Question: Please, after reading and trying to apply solutions found on stackOverflow the problem has not been solved.
'''
Conditional jump or move depends on uninitialised value(s):
Conditional jump or move depends on uninitialised value(s):
Uninitialised value was created by a heap allocation.
'''
Error popped up by Valgrind:

I'm trying to implement file reading line by line and dynamically realloc an array for them.
: 'result = realloc(result, currLen * sizeof(char *));'
'''
void readFile(char *fileName) {
FILE *fp = NULL;
size_t len = 0;
int currLen = 2;
char **result = calloc(currLen, sizeof(char *));
fp = fopen(fileName, "r");
if (fp == NULL)
exit(EXIT_FAILURE);
if (result == NULL)
exit(EXIT_FAILURE);
int i = 0;
while (getline(&(*(result + i)), &len, fp) != -1) {
if (i >= currLen - 1) {
currLen *= 2;
result = realloc(result, currLen * sizeof(char *));
}
++i;
}
fclose(fp);
for (int j = 0; j < currLen; ++j) {
free(*(result + j));
}
free(result);
result = NULL;
}
int main() {
readFile("");
exit(EXIT_SUCCESS);
}
'''
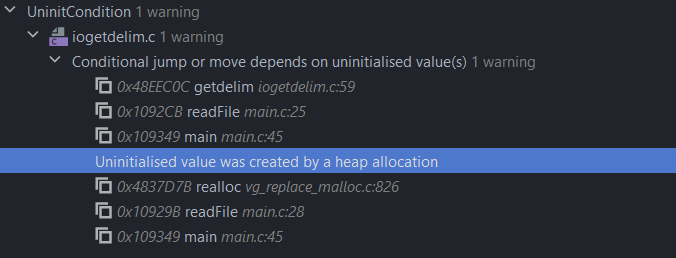
Answer: In the original posted code, 'result' undergoes an initial allocation via 'calloc', which zero-initializes the content therein, and being pointers, null-initializes. Later on, when expanding the sequence via realloc, no such affordance is taken. In effect if the original array looked like this:
'''
[ NULL, NULL ]
'''
and after adding two elements, looks like this:
'''
[ addr1, addr2 ]
'''
the realloc kicks in and gives you :
'''
[ addr1, addr2, ????, ???? ]
'''
Adding salt to the wound, 'getline' also requires the length argument being reflective of the allocation size present in the line. But you're carrying over the length from the prior loop iteration, so not only is the pointer wrong after the first expansion, the length is never correct after the invocation of 'getline' (leading to your actual crash; the rest of the problems are just not something you saw yet).
Solving all of this
1. Use a separate pointer and length for each iteration,
2. Ensure they're properly initialized to null,0 before the getline call
3. If you read the line successfully, then expand the line pointer buffer.
4. Store the pointer, discard the length, and reset both to null,0 before the next iteration.
In practice, it looks like this:
'''
#define _POSIX_C_SOURCE 200809L
#include <stdio.h>
#include <stdlib.h>
char **readFile(const char *fileName, size_t *lines)
{
FILE *fp = fopen(fileName, "r");
if (fp == NULL)
exit(EXIT_FAILURE);
// initially empty, no size or capacity
char **result = NULL;
size_t size = 0;
size_t capacity = 0;
size_t len = 0;
char *line = NULL;
while (getline(&line, &len, fp) != -1)
{
if (size == capacity)
{
size_t new_capacity = (capacity ? 2 * capacity : 1);
void *tmp = realloc(result, new_capacity * sizeof *result);
if (tmp == NULL)
{
perror("Failed to expand lines buffer");
exit(EXIT_FAILURE);
}
// recoup the expanded buffer and capacity
result = tmp;
capacity = new_capacity;
}
result[size++] = line;
// reset these to NULL,0. they trigger the fresh allocation
// and size storage on the next iteration.
line = NULL;
len = 0;
}
// if getline allocated a buffer on the failure case
// get rid of it (didn't see that coming).
if (line)
free(line);
fclose(fp);
*lines = size;
return result;
}
int main()
{
size_t count = 0;
char **lines = readFile("/usr/share/dict/words", &count);
if (lines)
{
for (size_t i = 0; i < count; ++i)
{
fputs(lines[i], stdout);
free(lines[i]);
}
free(lines);
}
return 0;
}
'''
On a stock Linux/Mac system /usr/share/dict/words contains about a quarter-million words in the English language. On my stock Mac, its 235886 (yours will vary). The callers gets the line pointer and the count, and is responsible for freeing the content therein.
'''
A
a
aa
aal
aalii
aam
Aani
aardvark
aardwolf
Aaron
Aaronic
Aaronical
Aaronite
Aaronitic
Aaru
.... a ton of lines omitted ....
zymotically
zymotize
zymotoxic
zymurgy
Zyrenian
Zyrian
Zyryan
zythem
Zythia
zythum
Zyzomys
Zyzzogeton
'''
'''
==17709==
==17709== HEAP SUMMARY:
==17709== in use at exit: 0 bytes in 0 blocks
==17709== total heap usage: 235,909 allocs, 235,909 frees, 32,506,328 bytes allocated
==17709==
==17709== All heap blocks were freed -- no leaks are possible
==17709==
'''
---
'getline'
There is no guarantee the buffer 'getline' allocates matches the line length efficiently. In fact, the only guarantee is, on successful execution, the function returns the number of chars including the delimiter (but not the terminator), and the memory holds that data. The actual allocation size could be considerably more than that, and that space is effectively wasted.
To demonstrate this, consider the following. The same code, but we do NOT reset the buffer on each loop, and rather than store its pointer directly, we store a 'strdup' of the line. Note this only works if the line does contain embedded null chars. This allows 'getline' to reuse its buffer, and only expand if needed, for each read. We're responsible for making the actual copy of the line data (and we do using POSIX 'strdup'). When executed there are still no leaks, but note the valgrind summary, specifically the number of bytes allocated in comparison to the number of bytes from the previous version above.
'''
char **readFile(const char *fileName, size_t *lines)
{
FILE *fp = fopen(fileName, "r");
if (fp == NULL)
exit(EXIT_FAILURE);
// initially empty, no size or capacity
char **result = NULL;
size_t size = 0;
size_t capacity = 0;
size_t len = 0;
char *line = NULL;
while (getline(&line, &len, fp) != -1)
{
if (size == capacity)
{
size_t new_capacity = (capacity ? 2 * capacity : 1);
void *tmp = realloc(result, new_capacity * sizeof *result);
if (tmp == NULL)
{
perror("Failed to expand lines buffer");
exit(EXIT_FAILURE);
}
// recoup the expanded buffer and capacity
result = tmp;
capacity = new_capacity;
}
// make copy here. let getline reuse 'line'
result[size++] = strdup(line);
}
// free whatever was left
if (line)
free(line);
fclose(fp);
*lines = size;
return result;
}
'''
'''
==17898==
==17898== HEAP SUMMARY:
==17898== in use at exit: 0 bytes in 0 blocks
==17898== total heap usage: 235,909 allocs, 235,909 frees, 6,929,003 bytes allocated
==17898==
==17898== All heap blocks were freed -- no leaks are possible
==17898==
'''
The number of allocations is the same (which tells us 'getline' allocated a large enough buffer up front to never need expansion), but the actual total allocated space is more efficient, as now we are storing strings in buffers allocated to match their length; not whatever 'getline' stood up as a read buffer.